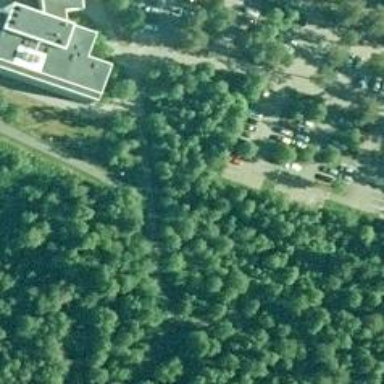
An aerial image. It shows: Cycle track alongside the road.